Question: I'm using addthis on one of my blogs. I have their new option of a vertical floating list, and the code for the addthis buttons looks like this:
'''
<div class="addthis_toolbox addthis_floating_style addthis_32x32_style" style="left:0%;
top:15%;width:58px; margin:0 auto">
<a class="addthis_button_facebook_like" fb:like:layout="box_count"></a>
<a class="addthis_button_facebook_send"></a>
<a class="addthis_button_tweet" tw:count="none"></a>
<a class="addthis_button_google_plusone" g:plusone:size="medium"
g:plusone:annotation="none"></a>
<a class="addthis_button_pinterest_pinit"></a>
<a class="addthis_button_reddit"></a>
<a class="addthis_button_stumbleupon"></a>
<a class="addthis_button_email"></a>
<a class="addthis_button_compact"></a>
</div>
'''
I have the feedback slide-out button set to top:70%. So the result looks like this in both screen resolutions:

What I've tried:
I've tried using different types of things like height:auto; ... but nothing has worked yet. The one issue is that the icons are 32x32, but I could probably make 'em smaller, if necessary. Does anybody have an idea of how I can make this so it's responsive, and/or looks proper under all screen resolutions? Any guidance in this regard would be appreciated!
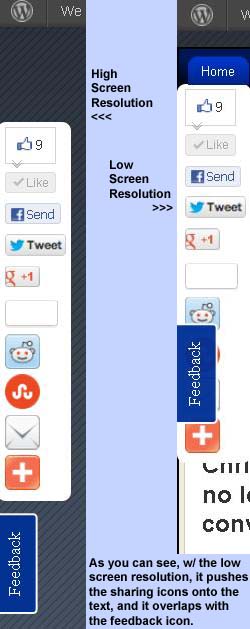
Answer: one should take caution from the idea of 'one size design fits all resolutions' it's not that straight forward. however let me give you some pointers:
1. to design html/css that looks the same on multiple resolutions.. one should use two units: pt for anything that is expected to have the same dimension on all resolutions.. ie let's say you are designing it for an old iphone with 150ppi and a retina one with 231ppi.. a pixel on a retina display is much smaller than it's counterpart in an iphone 3g.. and so if you put a margin of 5px, it will look totally different amongst your different resolution targets. However, if you set a margin of 3 pts, then this is a physical metric you are setting (think about it as an inch.. an inch is the same on any screen regardless of resolution right?) then in this case.. a pt does meet the one size design fits all resolutions principle px for anything that is not scalable (ie a bitmap).. a bitmap is not expected to scale from one screen to another.. so you should use px in this case.. (px is a screen resolution specific unit of measurement).. but at the same time you must use different images for different resolutions.. so back when I worked at amazon we used a two different sprites for the kindle touch and kindle paperwhite, along with different px values for each.. but then we used pt for everything else. (the concept of px vs pt is a pretty dense one. i advise you to read more about it. it took a while for it to sink me with me) you can also use a clever mix of jQuery and css cascading (aka specificity) to use the same css base to address different targets.. please see my answer here.. we also did that at amazon one thing you can look at (disclaimer: i only read about it but have no experience with it) css mediatypes.. it allows you to make your css media specific (ie your css for a handheld will be different than that for print).. but i donno how much this overlaps with the idea of one size design fits all resolutions.. but i do know that we considered this idea at amazon but dismissed it as insufficient to meet our different resolution needs.
good luck!